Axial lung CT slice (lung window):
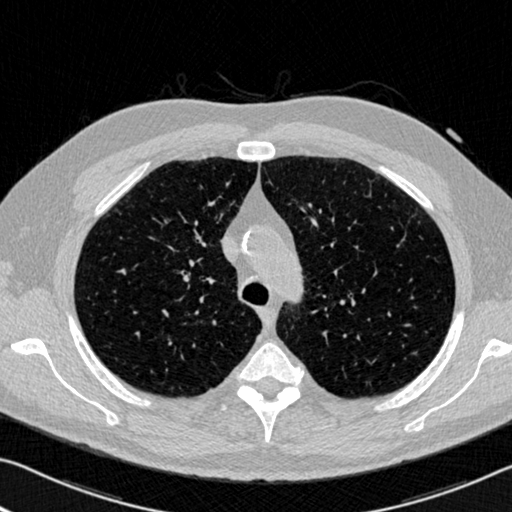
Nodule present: no